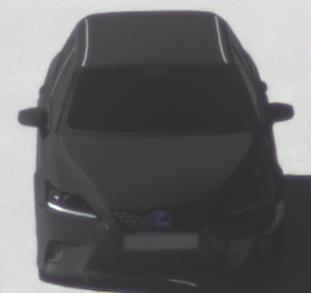
Make: Lexus
Model: CT 200h
Detailed model: CT (A10)
Model produced from: 2014/03
Model produced until: 2017/10
Doors: 5
Color: black
Road condition: dry road
Daytime: morning or afternoon
Contrast: high contrast